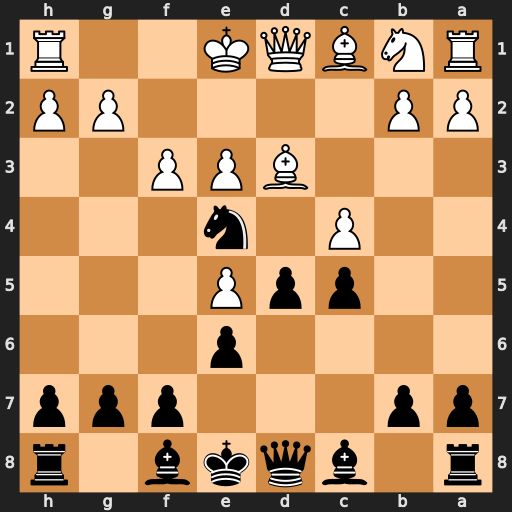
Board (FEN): r1bqkb1r/pp3ppp/4p3/2ppP3/2P1n3/3BPP2/PP4PP/RNBQK2R
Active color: b
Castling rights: KQkq
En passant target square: -
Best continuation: Qh4+ g3 Nxg3